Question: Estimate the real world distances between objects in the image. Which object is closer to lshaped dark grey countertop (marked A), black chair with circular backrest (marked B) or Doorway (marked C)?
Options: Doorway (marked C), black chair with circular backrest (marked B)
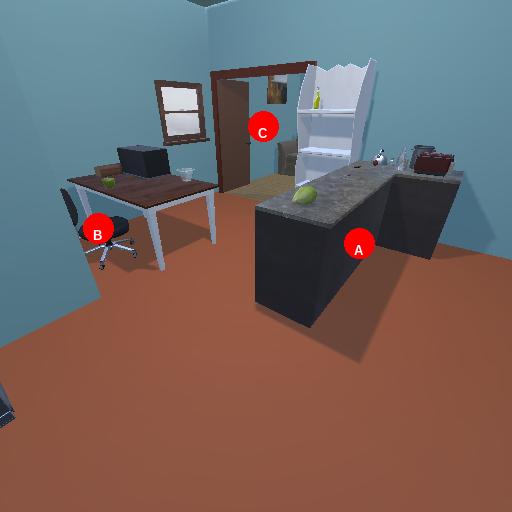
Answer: Doorway (marked C)